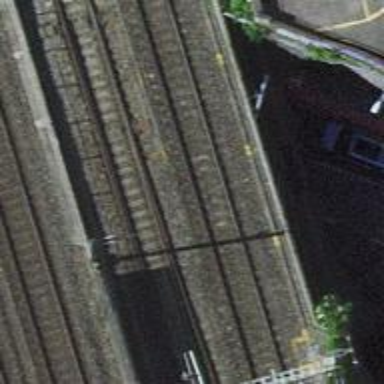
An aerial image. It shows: Railway bridge with electrified contact line. There is one track on the bridge.